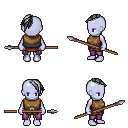
a pixel art fantasy rpg character, female body template, dark elf, purple skin, leather chest armor, magenta pants, gray long mohawk hairstyle, spear, four views (front, back, left, right), 2x2 character sprite sheet, small pixel art, hard edges, no anti-aliasing